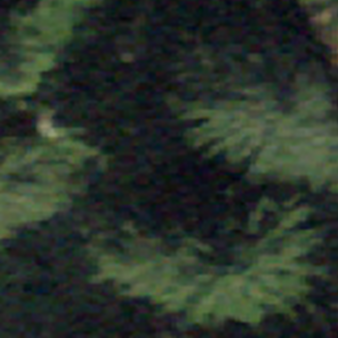
Label: other